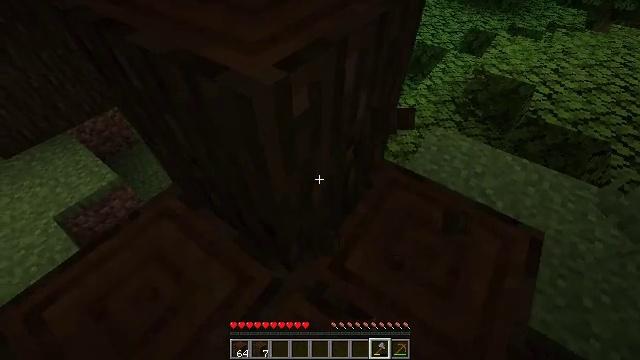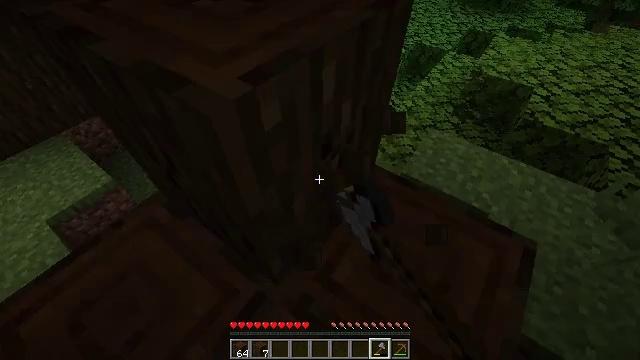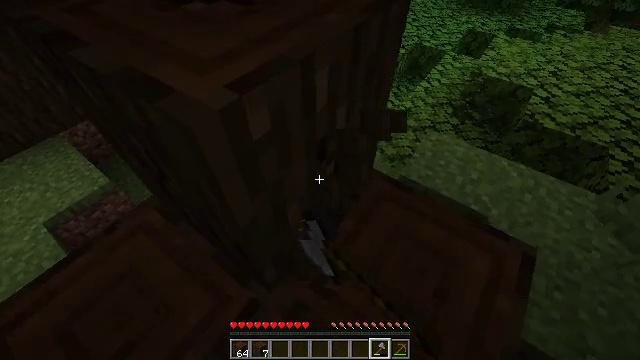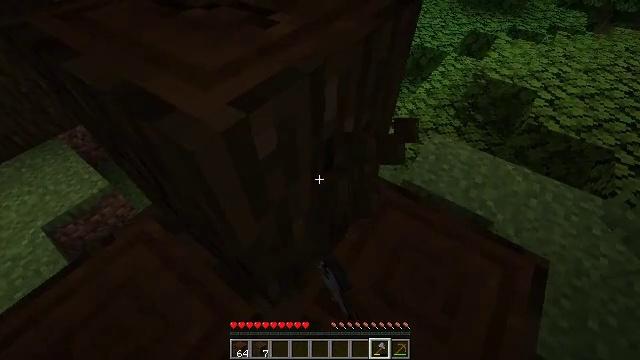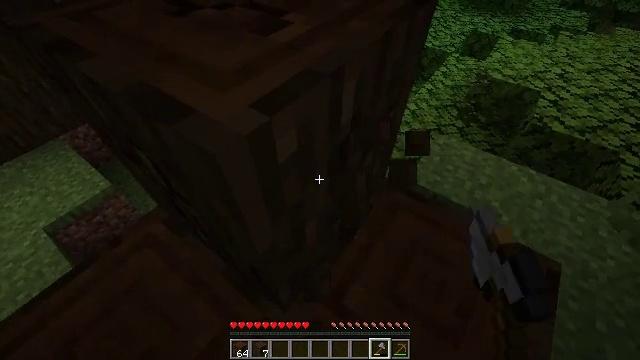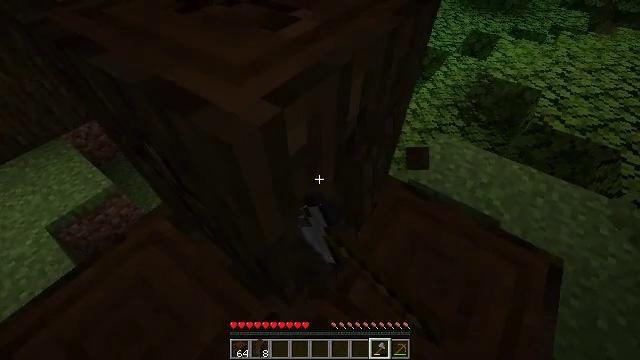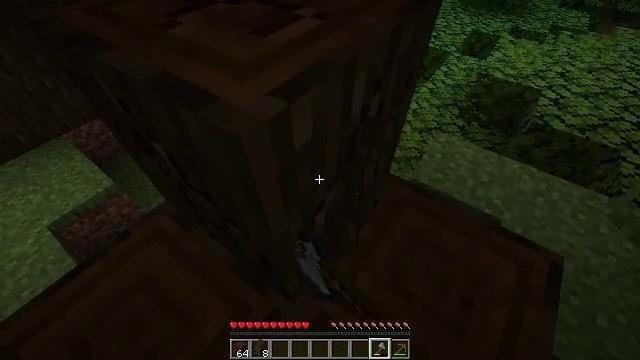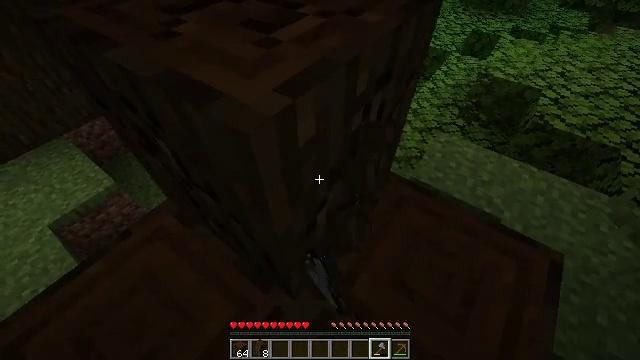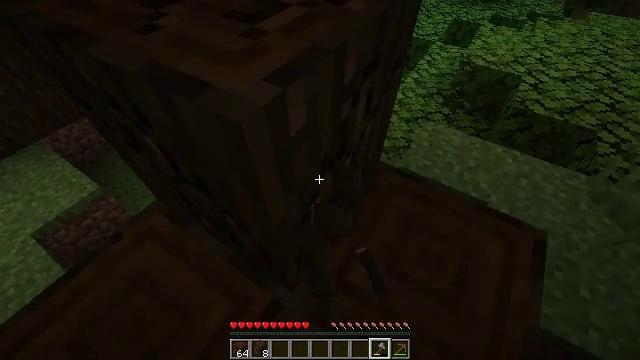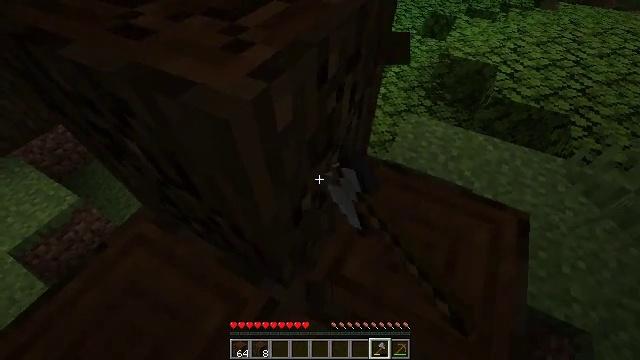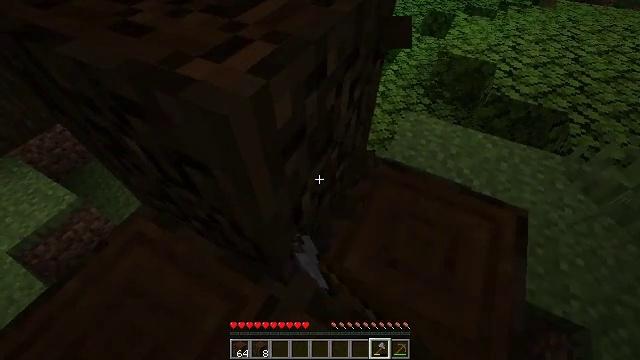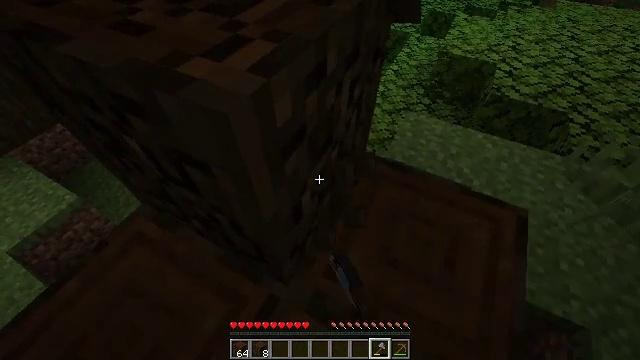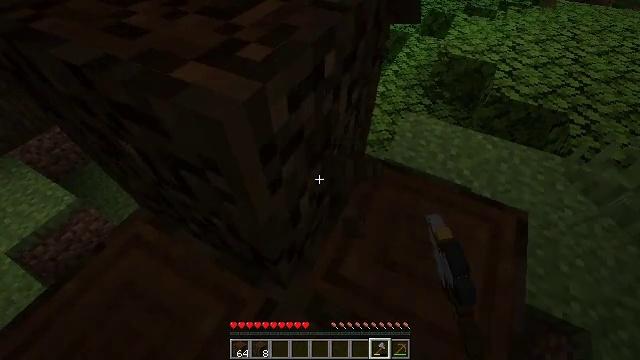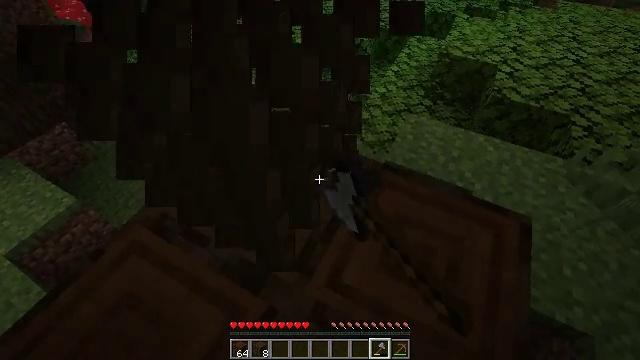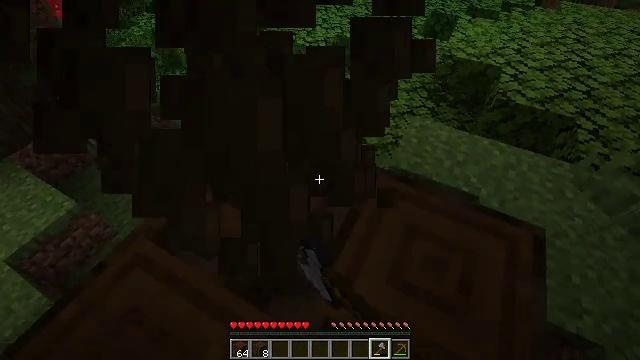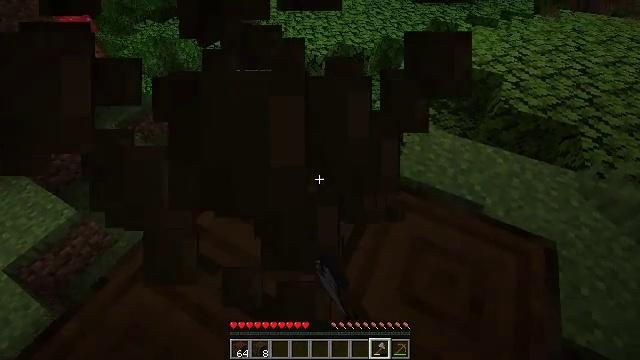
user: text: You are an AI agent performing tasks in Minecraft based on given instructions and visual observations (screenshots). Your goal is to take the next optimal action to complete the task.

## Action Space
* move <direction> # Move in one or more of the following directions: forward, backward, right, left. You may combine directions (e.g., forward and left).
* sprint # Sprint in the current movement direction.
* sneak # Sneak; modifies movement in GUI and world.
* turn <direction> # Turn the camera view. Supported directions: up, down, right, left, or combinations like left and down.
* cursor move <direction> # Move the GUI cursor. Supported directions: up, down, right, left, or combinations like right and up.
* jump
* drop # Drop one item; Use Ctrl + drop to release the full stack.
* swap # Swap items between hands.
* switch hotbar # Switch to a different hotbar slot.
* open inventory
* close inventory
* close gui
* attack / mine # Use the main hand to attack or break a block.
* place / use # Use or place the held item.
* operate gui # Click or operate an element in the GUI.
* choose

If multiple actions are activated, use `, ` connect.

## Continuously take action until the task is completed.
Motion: motion action
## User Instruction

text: Chop down the dark oak log.
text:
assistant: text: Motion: move forward, sneak, attack / mine
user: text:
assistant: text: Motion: move forward and move left, sneak, attack / mine
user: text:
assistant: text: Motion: move left, sneak, attack / mine
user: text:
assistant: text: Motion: move left, sneak, attack / mine
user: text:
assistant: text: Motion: move left, sneak, attack / mine
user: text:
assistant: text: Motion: move left, sneak, attack / mine
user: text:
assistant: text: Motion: sneak, attack / mine
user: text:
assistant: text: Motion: sneak, turn right and down, attack / mine
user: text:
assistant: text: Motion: sneak, turn right, attack / mine
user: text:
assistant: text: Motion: sneak, attack / mine
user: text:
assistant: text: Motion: sneak, attack / mine
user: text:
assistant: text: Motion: move forward, sneak, attack / mine
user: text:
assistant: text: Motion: move forward and move left, sneak, attack / mine
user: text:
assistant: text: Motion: move forward and move left, sneak, attack / mine
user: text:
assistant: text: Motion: move forward and move left, sneak, turn up, attack / mine
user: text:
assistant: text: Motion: move forward and move left, sneak, turn down, attack / mine
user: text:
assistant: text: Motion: move forward and move left, sneak, attack / mine
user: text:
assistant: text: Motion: move forward and move left, sneak, turn right and down, attack / mine
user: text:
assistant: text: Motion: move forward and move left, sneak, turn right and down, attack / mine
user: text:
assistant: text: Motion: move forward and move left, sneak, turn right and down, attack / mine
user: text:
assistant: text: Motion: move forward and move left, sneak, turn right and down, attack / mine
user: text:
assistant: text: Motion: move forward and move left, sneak, turn right and down, attack / mine
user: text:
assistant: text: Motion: move forward and move left, sneak, turn right and down, attack / mine
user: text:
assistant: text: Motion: move forward and move left, sneak, turn right and down, attack / mine
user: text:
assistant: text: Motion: move forward and move left, sneak, turn right and down, attack / mine
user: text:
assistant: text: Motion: move left, sneak, turn right, attack / mine
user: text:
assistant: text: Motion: move left, sneak, turn right and up, attack / mine
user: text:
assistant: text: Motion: sneak, turn right and up, attack / mine
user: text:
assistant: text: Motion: sneak, turn right and up, attack / mine
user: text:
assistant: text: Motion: sneak, attack / mine